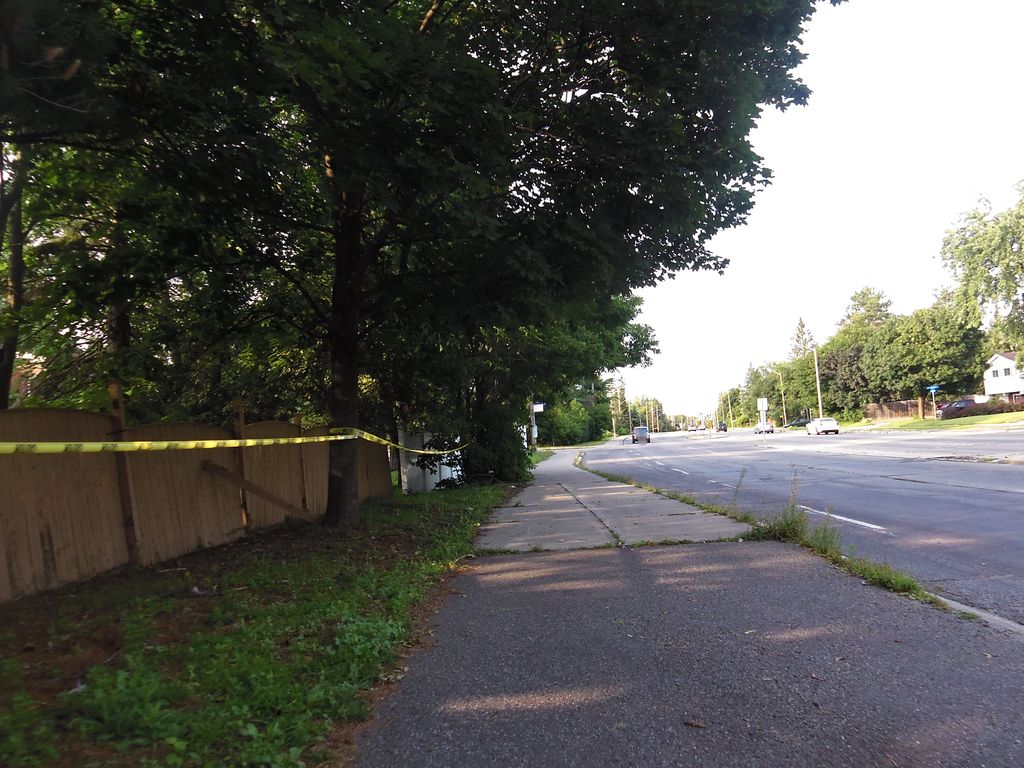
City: ottawa-gatineau